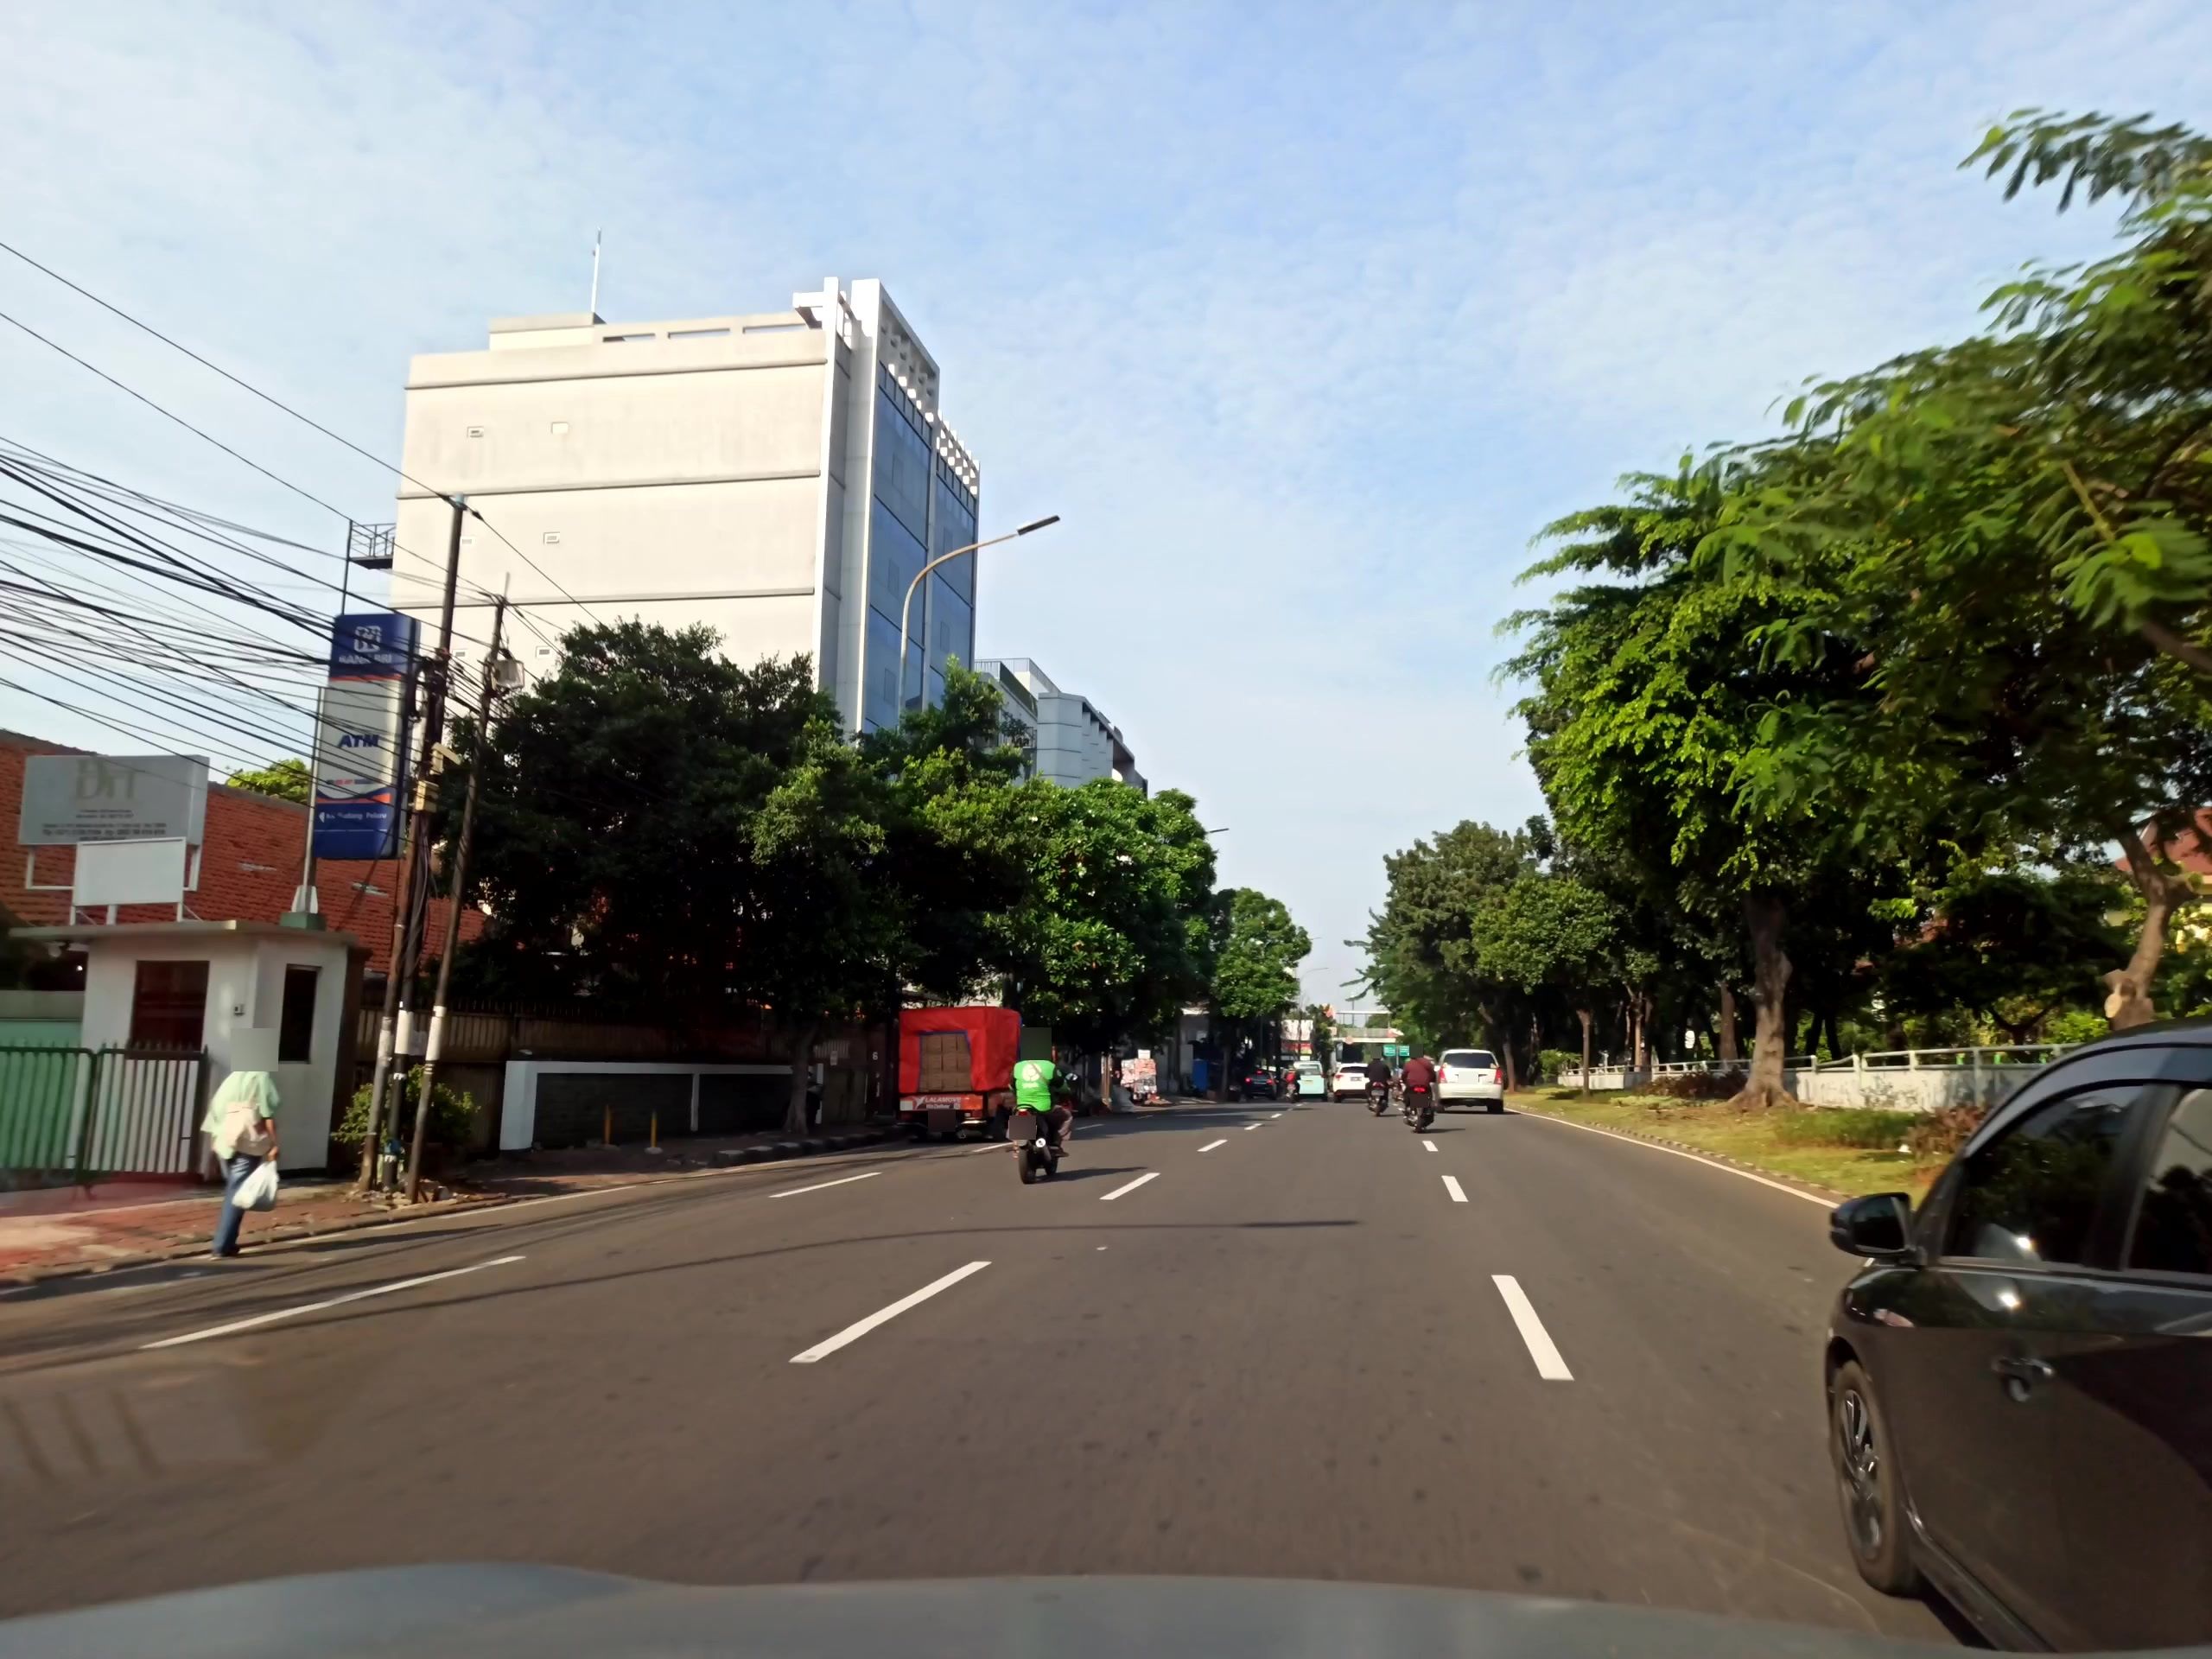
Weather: clear
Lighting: day
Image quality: good
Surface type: driving surface
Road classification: primary
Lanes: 3, 4
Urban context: urban centre
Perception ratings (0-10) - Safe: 3.96, Lively: 8.41, Beautiful: 5.69, Boring: 5.35, Depressing: 1.67, Wealthy: 4.58